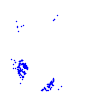
Particle: kaon